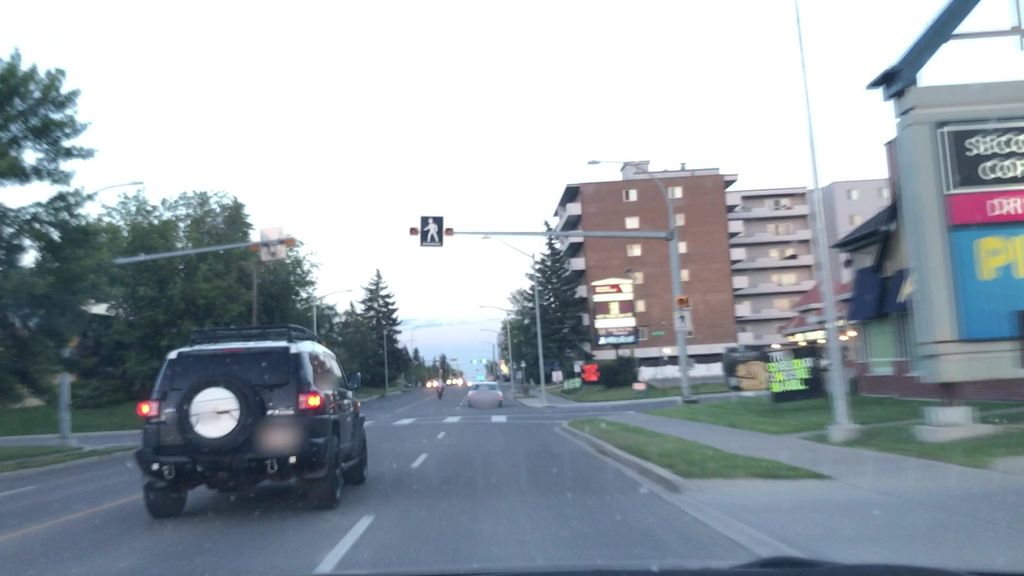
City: calgary